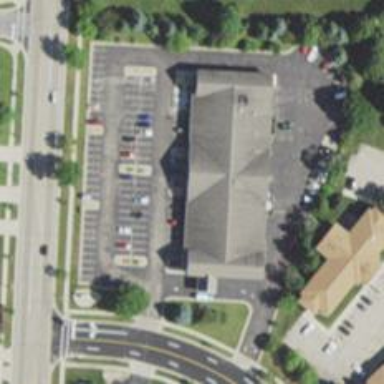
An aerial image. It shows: Veterinary facility.